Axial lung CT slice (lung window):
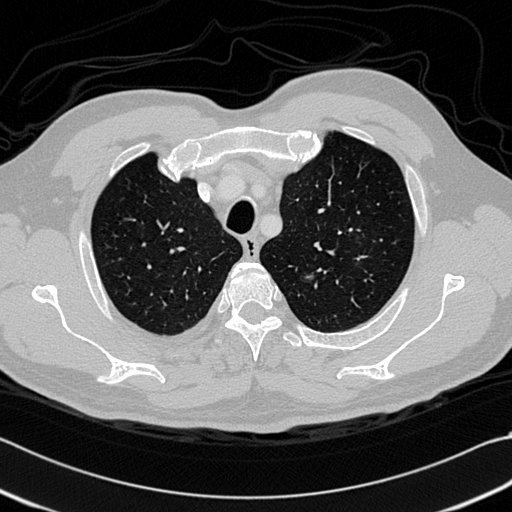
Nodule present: yes
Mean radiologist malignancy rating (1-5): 3